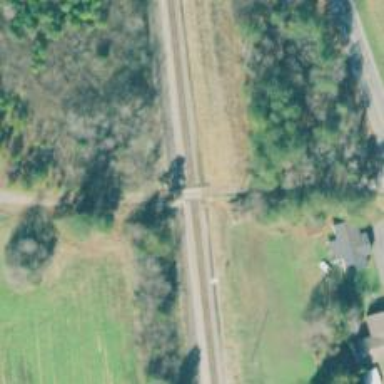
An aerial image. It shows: Railway level crossing.